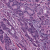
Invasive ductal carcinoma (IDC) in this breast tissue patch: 1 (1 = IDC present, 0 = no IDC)